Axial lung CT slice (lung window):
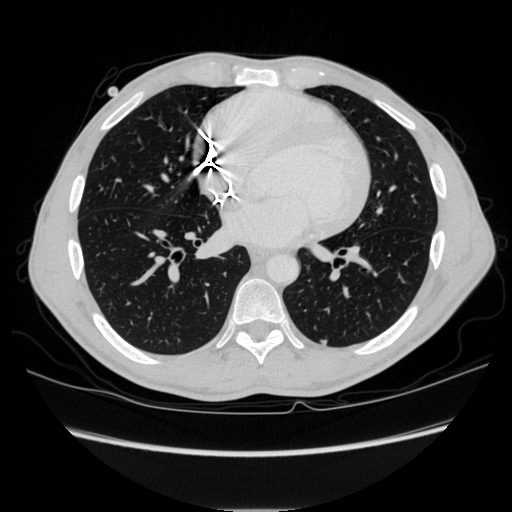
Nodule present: yes
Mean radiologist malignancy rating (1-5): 2.75